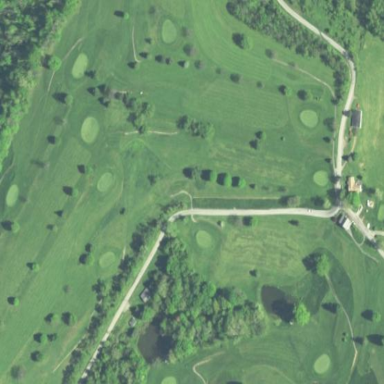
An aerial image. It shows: Golf course.